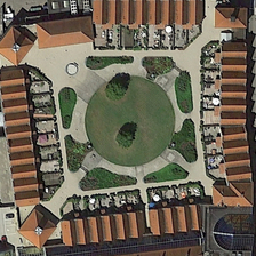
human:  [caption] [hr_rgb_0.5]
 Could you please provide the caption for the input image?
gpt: This square is surrounded by a row of smart houses with a red roof.

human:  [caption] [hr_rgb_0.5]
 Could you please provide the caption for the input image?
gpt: some red flats encircle the square which includes a circular lawn and some grotesque sod .

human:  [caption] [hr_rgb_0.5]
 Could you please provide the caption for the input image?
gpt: some red flats encircle the square which includes a circle lawn and some grotesque sod .

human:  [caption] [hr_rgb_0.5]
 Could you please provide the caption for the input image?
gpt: some red flats encircle the square with circle and irregular shaped lawns .

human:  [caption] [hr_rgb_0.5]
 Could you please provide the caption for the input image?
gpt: The square is surrounded by rows of Intelligent Houses with red roofs.